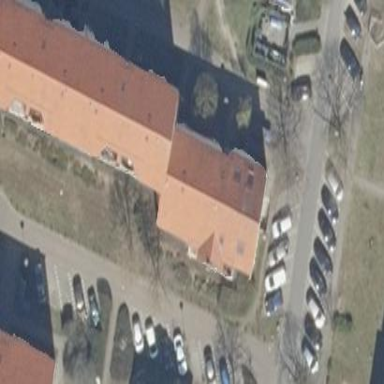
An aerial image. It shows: Gabled roof adorns the apartments building.